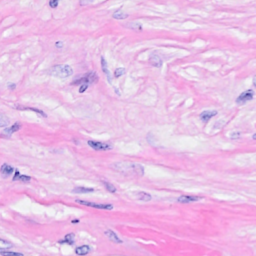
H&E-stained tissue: Breast